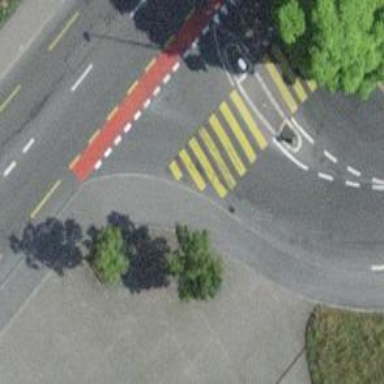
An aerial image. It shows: Kerb barrier.